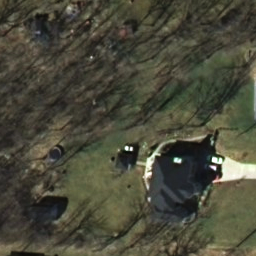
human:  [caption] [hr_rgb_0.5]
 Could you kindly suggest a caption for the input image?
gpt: A house with orange roofs is surrounded by lawn and withered trees in the sparse residential area .

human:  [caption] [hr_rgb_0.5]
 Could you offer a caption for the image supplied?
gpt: This is a sparse residential area with a villa surrounded by lawn and withered trees .

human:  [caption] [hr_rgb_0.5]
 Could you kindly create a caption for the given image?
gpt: A house with plants surrounded and a road beside in the sparse residential area .

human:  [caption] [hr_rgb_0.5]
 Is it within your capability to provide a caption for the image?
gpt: A house with lawn and withered trees surrounded is in the sparse residential area .

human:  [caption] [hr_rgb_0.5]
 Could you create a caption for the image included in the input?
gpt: A house with plants surrounded and a road beside .